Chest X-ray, PA view. Patient: 48 years old, sex M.
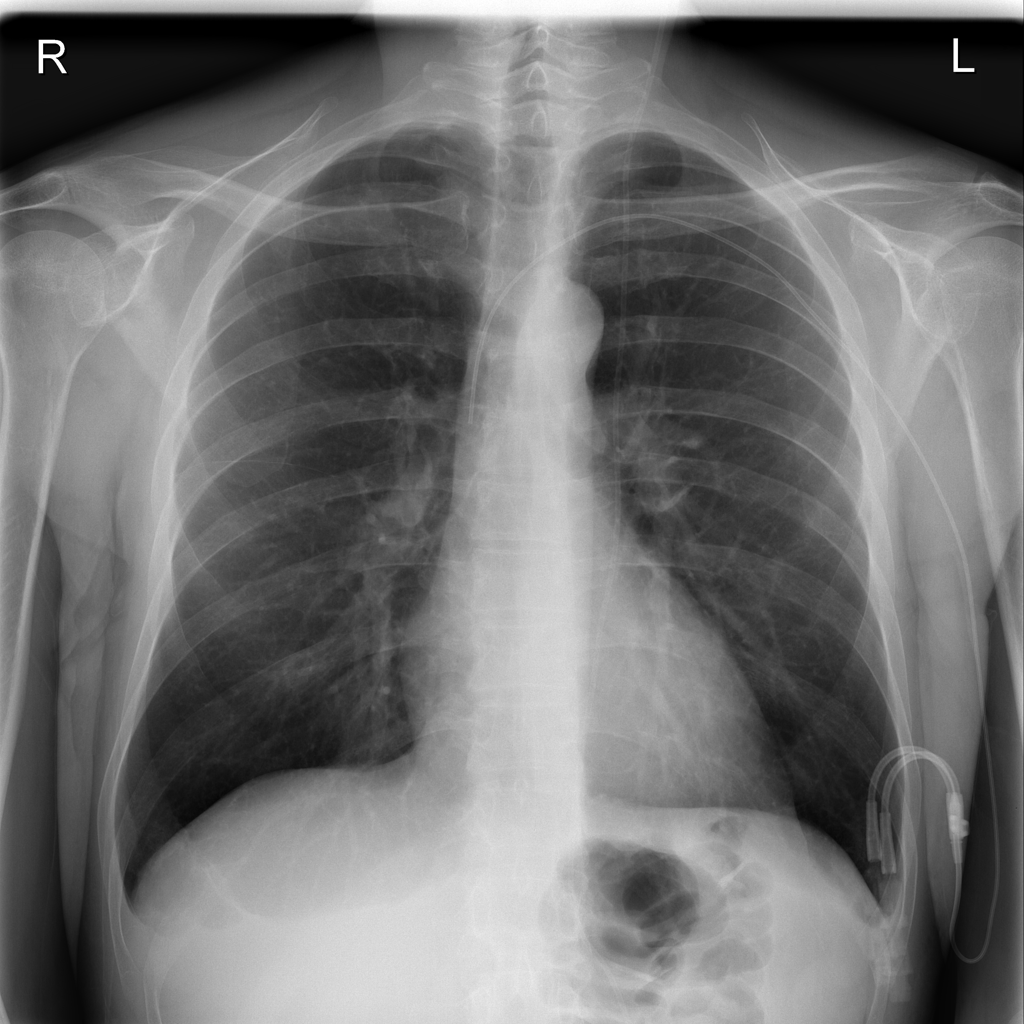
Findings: No Finding